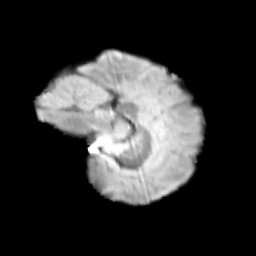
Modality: T2w
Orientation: sagittal
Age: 11
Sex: female
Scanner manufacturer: siemens
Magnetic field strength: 3 T
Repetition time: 3.8 s
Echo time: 0.07 s